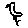
Label: bird